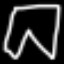
Label: pants